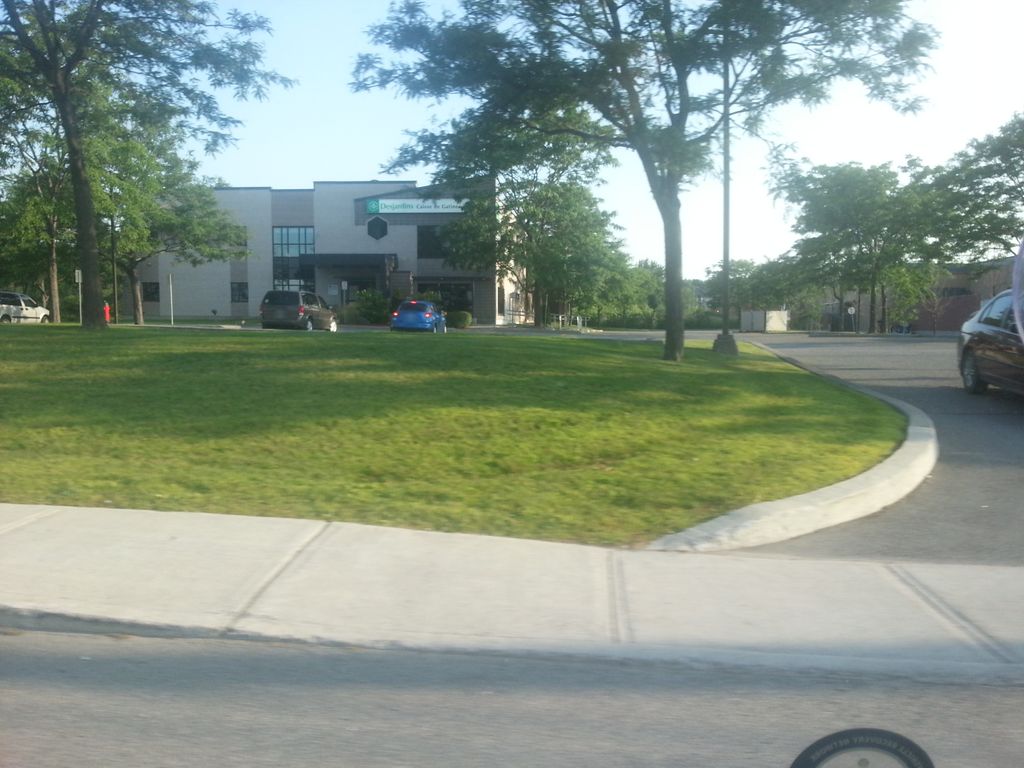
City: ottawa-gatineau